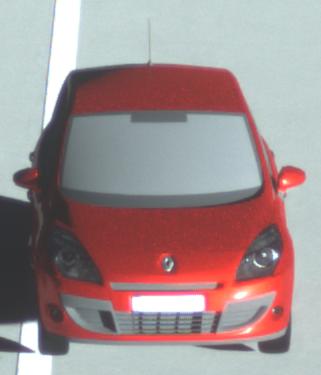
Make: Renault
Model: Scénic 1.6 16V 110
Detailed model: Scénic (III)
Model produced from: 2009/06
Model produced until: 2010/08
Doors: 5
Color: red
Road condition: dry road
Daytime: sunrise or sunset
Contrast: high contrast